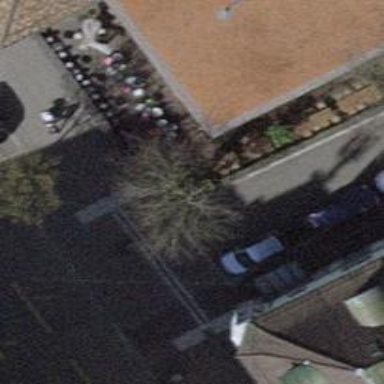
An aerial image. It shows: Unmarked crossing with traffic calming table.